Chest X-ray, AP view. Patient: 39 years old, sex F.
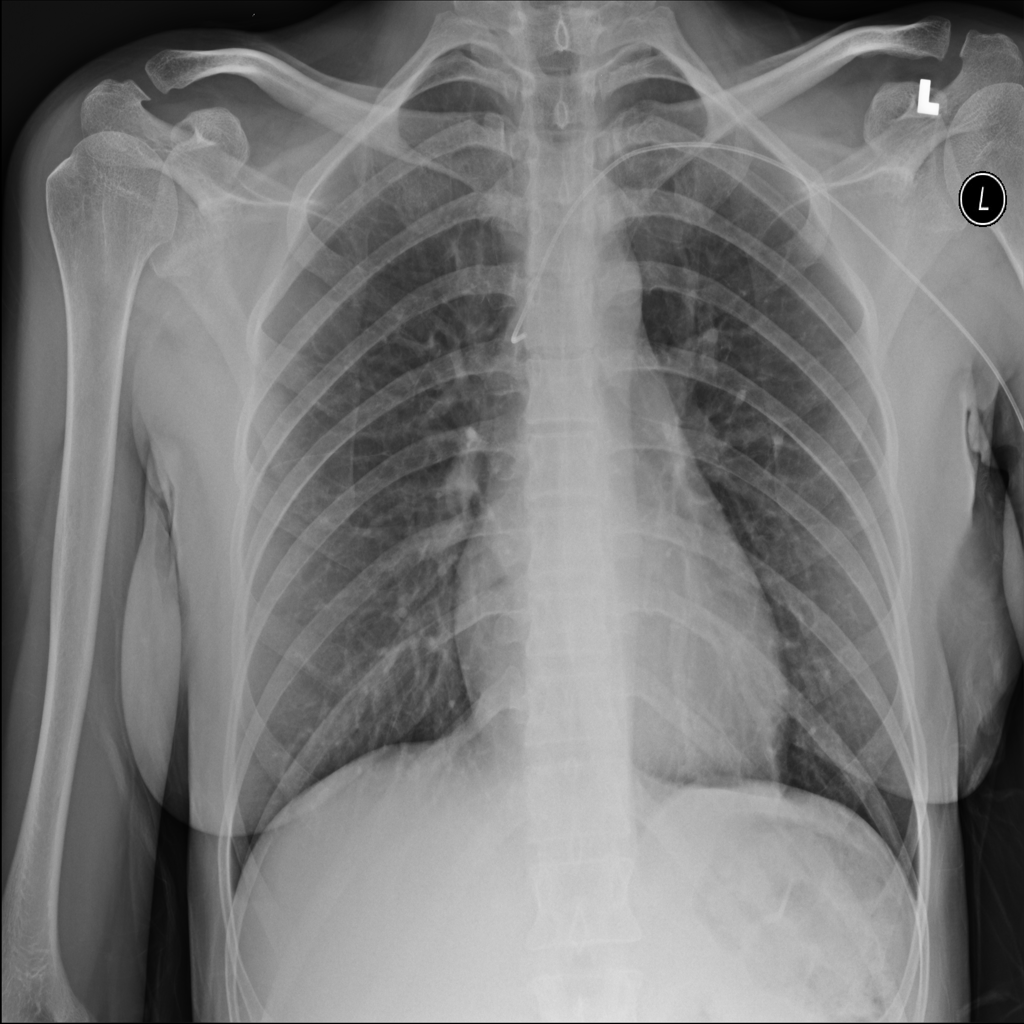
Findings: No Finding